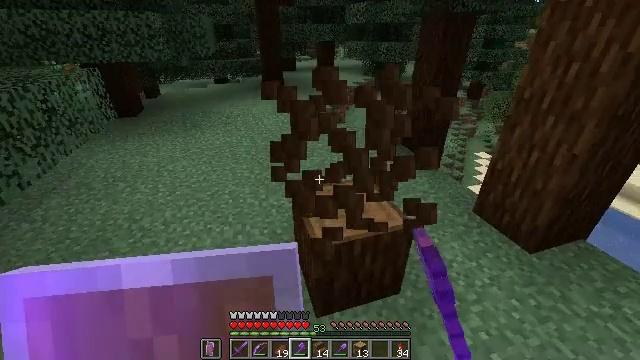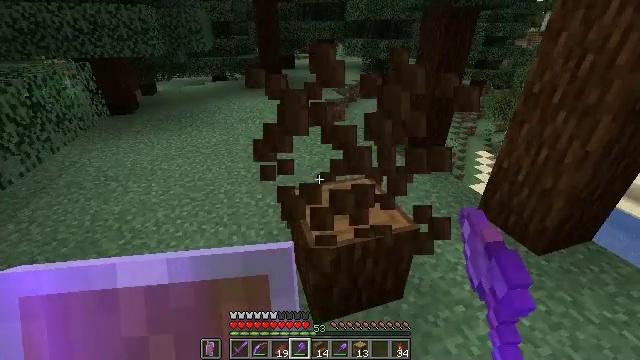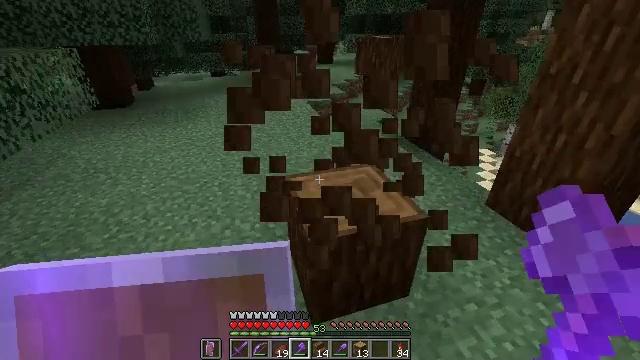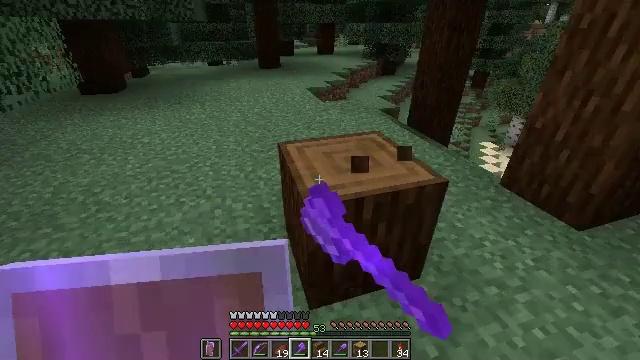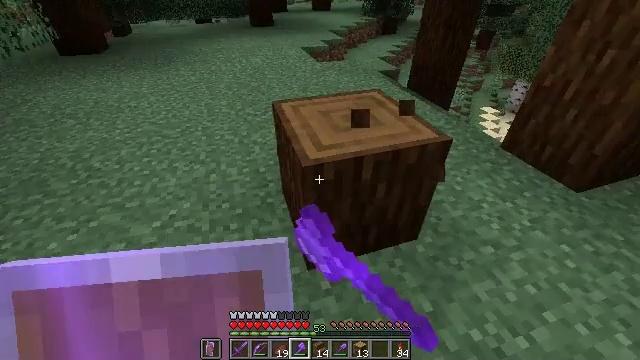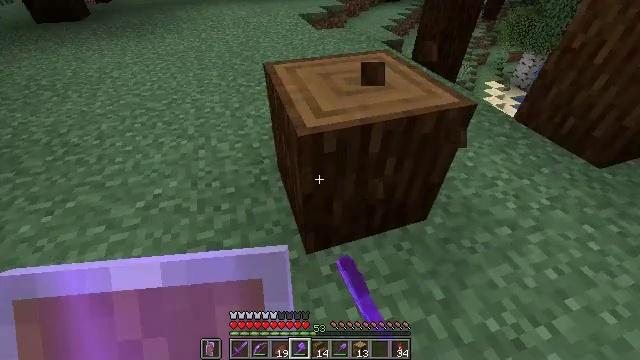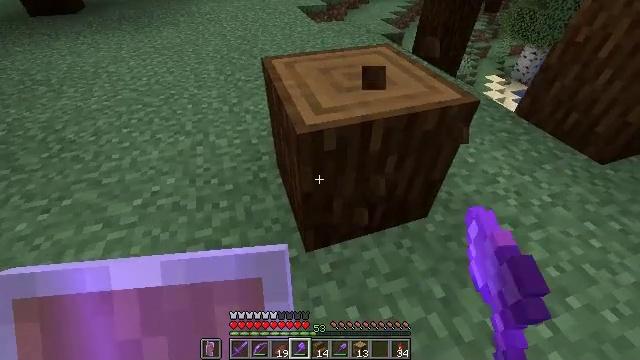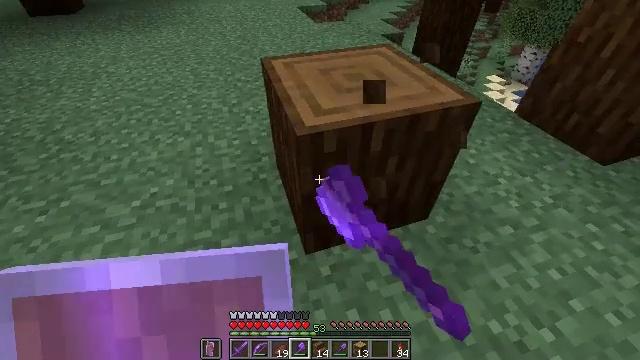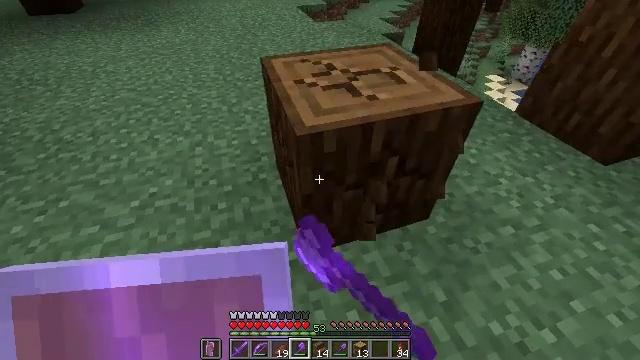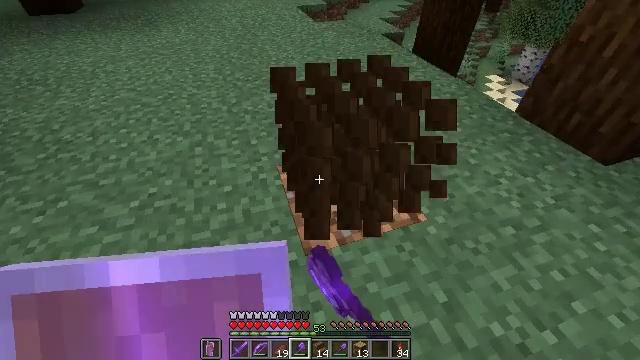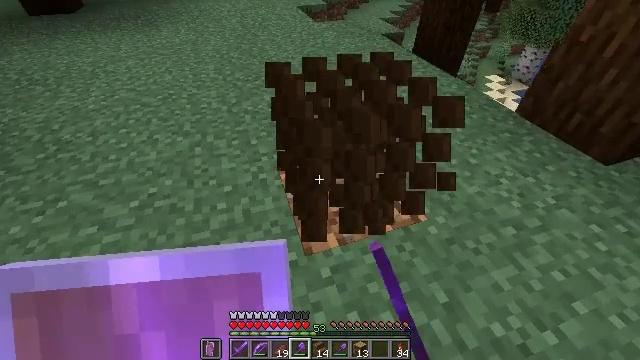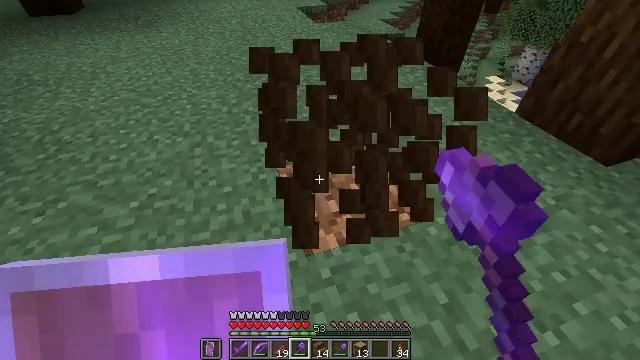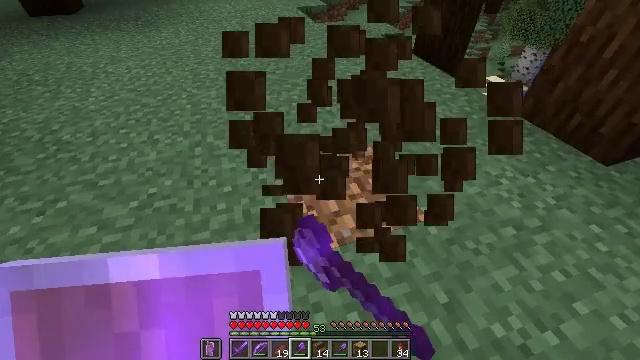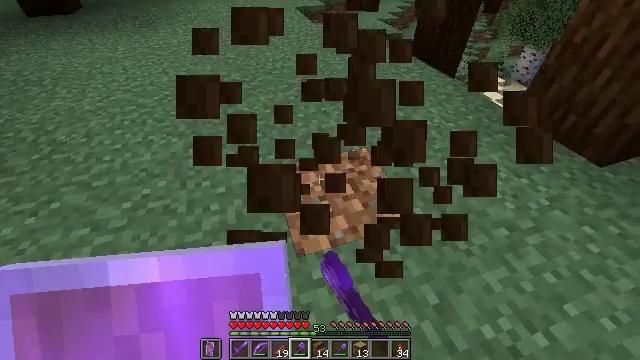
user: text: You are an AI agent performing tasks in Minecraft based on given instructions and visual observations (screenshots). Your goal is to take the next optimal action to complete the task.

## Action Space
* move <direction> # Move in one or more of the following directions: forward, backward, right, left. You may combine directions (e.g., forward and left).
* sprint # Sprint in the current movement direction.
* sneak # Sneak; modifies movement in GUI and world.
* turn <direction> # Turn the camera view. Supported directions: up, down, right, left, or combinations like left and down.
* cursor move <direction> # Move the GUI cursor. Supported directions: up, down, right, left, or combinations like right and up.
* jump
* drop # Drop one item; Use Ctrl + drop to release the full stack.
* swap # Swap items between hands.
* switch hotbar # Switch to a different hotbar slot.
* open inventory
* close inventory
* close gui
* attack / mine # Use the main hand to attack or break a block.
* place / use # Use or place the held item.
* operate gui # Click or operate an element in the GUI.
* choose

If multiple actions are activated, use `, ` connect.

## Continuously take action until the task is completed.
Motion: motion action
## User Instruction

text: Collect spruce log for building materials.
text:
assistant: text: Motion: attack / mine
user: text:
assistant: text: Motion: attack / mine
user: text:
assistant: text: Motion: attack / mine
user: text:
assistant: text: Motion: turn down, attack / mine
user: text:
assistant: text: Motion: turn down, attack / mine
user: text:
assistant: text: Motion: turn down, attack / mine
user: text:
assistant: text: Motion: attack / mine
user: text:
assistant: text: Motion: attack / mine
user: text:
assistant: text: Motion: attack / mine
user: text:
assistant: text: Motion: attack / mine
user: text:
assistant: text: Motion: no_op
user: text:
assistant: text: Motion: no_op
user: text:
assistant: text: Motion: move right
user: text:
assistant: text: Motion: no_op